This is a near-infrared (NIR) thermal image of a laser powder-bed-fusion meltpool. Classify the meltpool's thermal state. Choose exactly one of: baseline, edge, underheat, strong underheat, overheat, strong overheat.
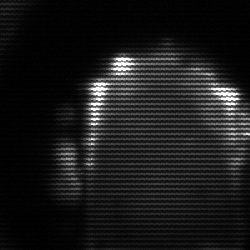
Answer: baseline